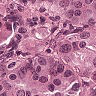
Metastatic tissue present: yes